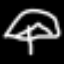
Label: mushroom